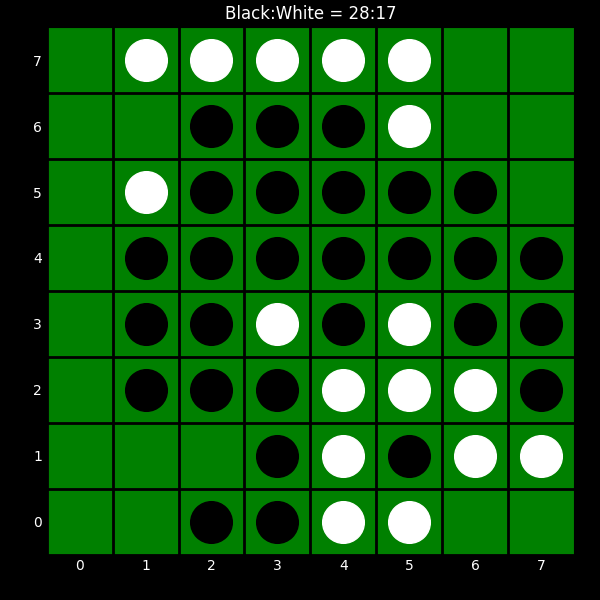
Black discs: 28
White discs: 17